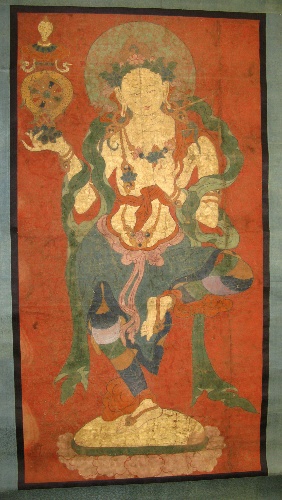
Date: late 18th century
Object type: Painting
Classification: Paintings
Medium: Color on paper
Culture: Eastern Tibet
Dimensions: Image: 50 1/4 x 33 1/4 in. (127.6 x 84.5 cm)
Overall: 77 3/8 × 33 1/4 in. (196.5 × 84.5 cm)
Department: Asian Art
Credit line: Fletcher Fund, 1938
Accession year: 1938
Repository: Metropolitan Museum of Art, New York, NY